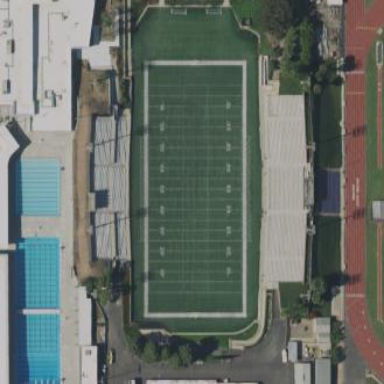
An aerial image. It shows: Pitch for American football.